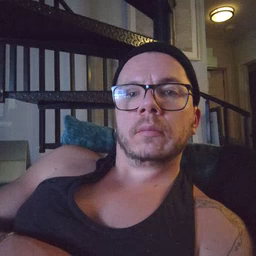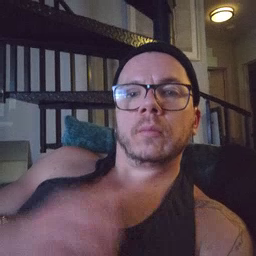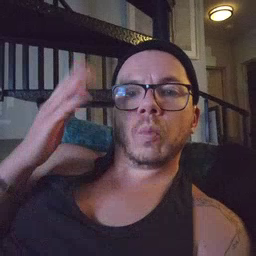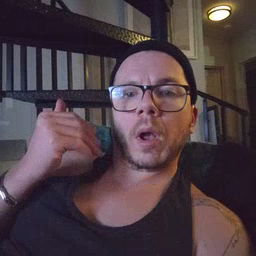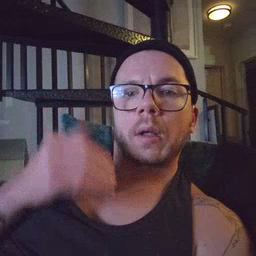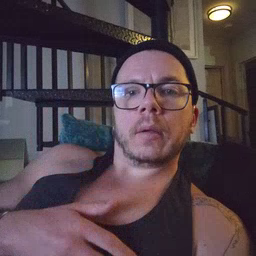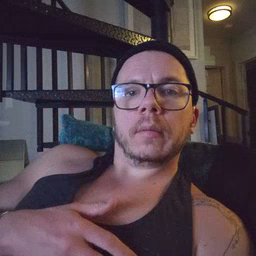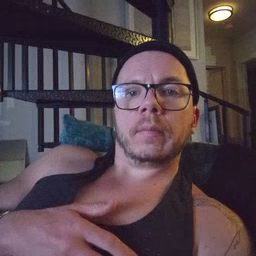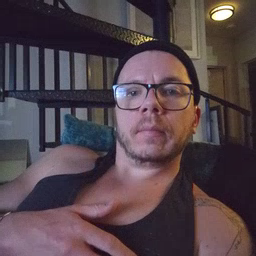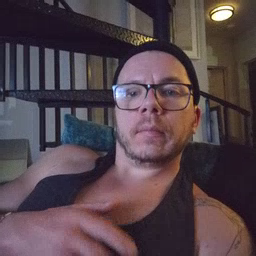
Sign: why